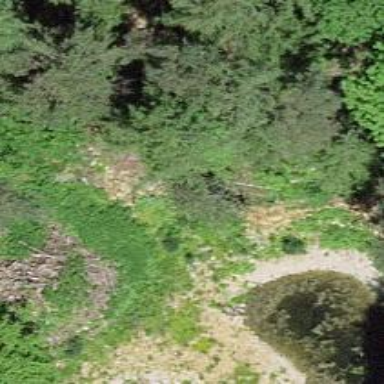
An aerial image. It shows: Pond surrounded by natural water.